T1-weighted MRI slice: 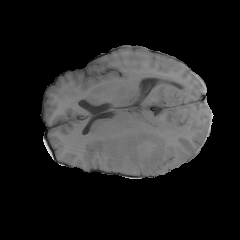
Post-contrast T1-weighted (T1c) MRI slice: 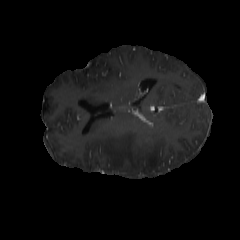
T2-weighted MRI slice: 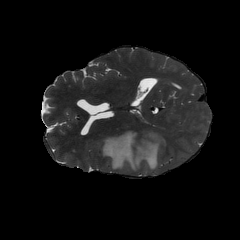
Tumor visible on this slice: yes